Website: lowes
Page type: review-order
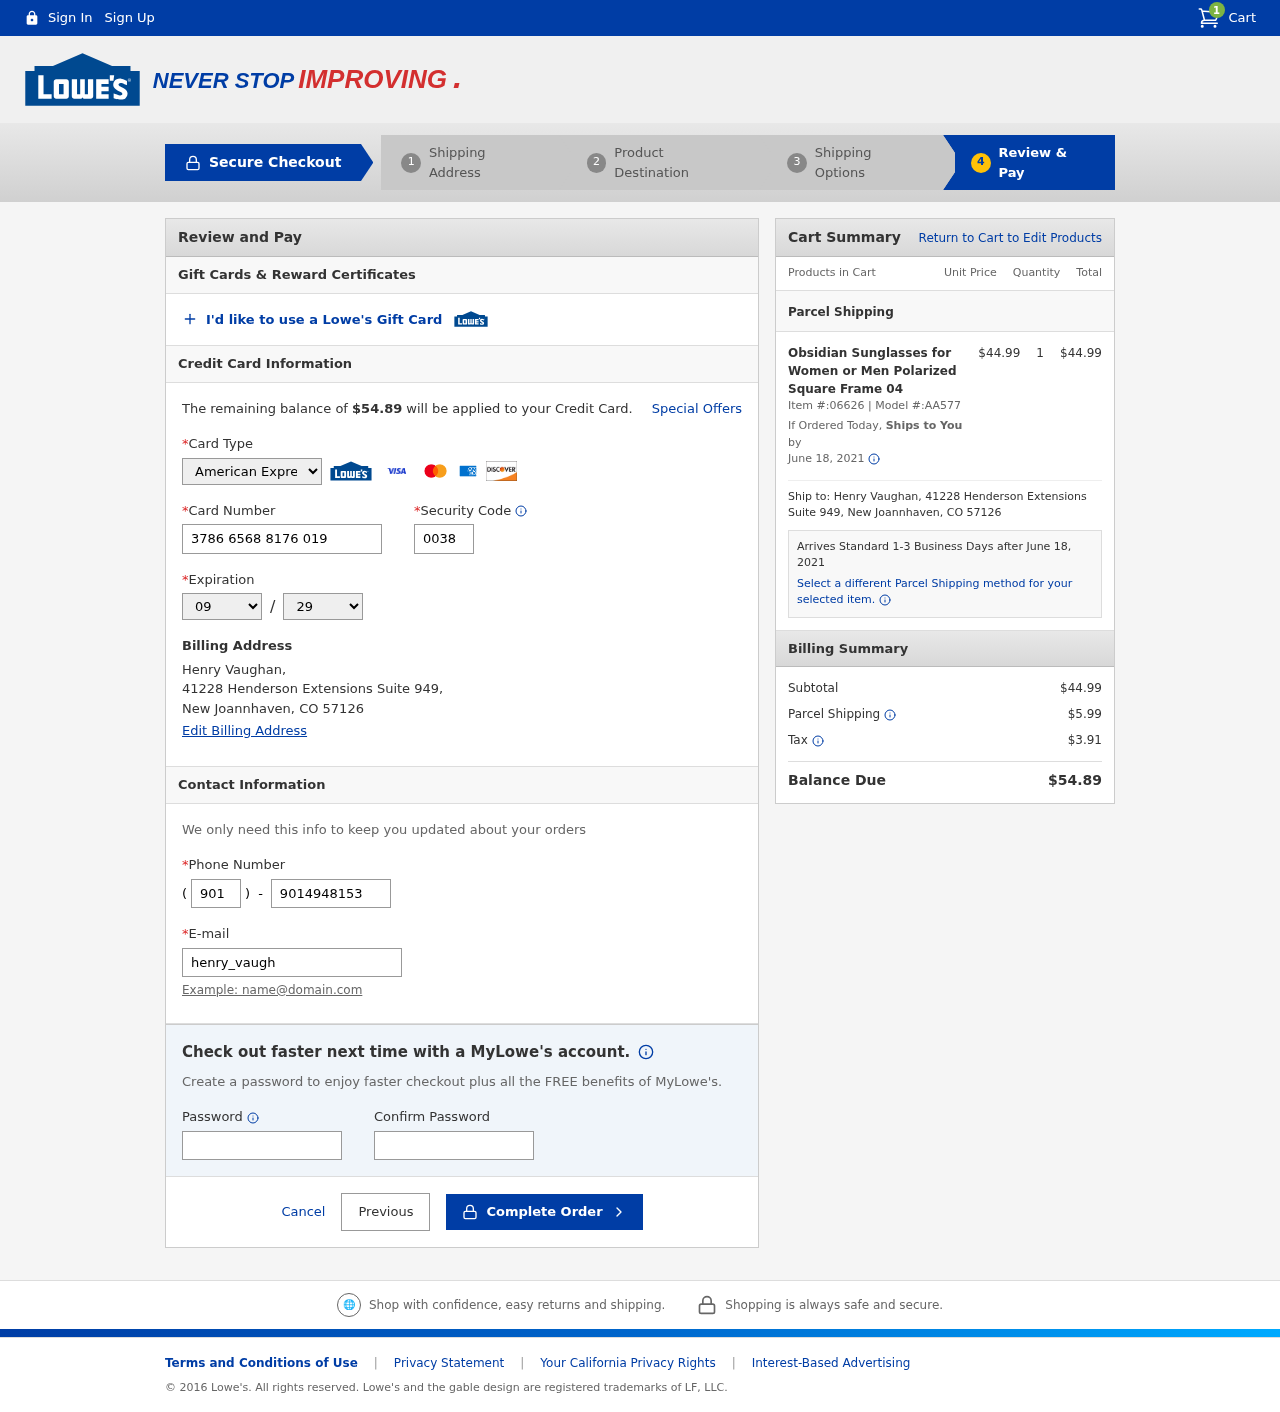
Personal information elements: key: PII_CARD_CVV
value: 0038
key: PII_CARD_EXPIRY_MONTH
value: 09
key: PII_CARD_EXPIRY_YEAR
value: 29
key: PII_CARD_NUMBER
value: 3786 6568 8176 019
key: PII_CARD_TYPE
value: American Express
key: PII_CITY
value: New Joannhaven
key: PII_EMAIL
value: henry_vaughan@hotmail.com
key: PII_FULLNAME
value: Henry Vaughan,
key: PII_PHONE
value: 9014948153
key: PII_PHONE_AREA
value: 901
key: PII_POSTCODE
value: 57126
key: PII_STATE_ABBR
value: CO
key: PII_STREET
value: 41228 Henderson Extensions Suite 949,
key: PII_FULLNAME2
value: Henry Vaughan
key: PII_STREET2
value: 41228 Henderson Extensions Suite 949
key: PII_CITY_STATE_ZIP2
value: New Joannhaven, CO 57126
Product elements: key: PRODUCT1_NAME
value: Obsidian Sunglasses for Women or Men Polarized Square Frame 04
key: PRODUCT1_PRICE
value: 44.99
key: PRODUCT1_QUANTITY
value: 1
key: PRODUCT1_ITEM_NUMBER
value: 06626
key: PRODUCT1_MODEL_NUMBER
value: AA577
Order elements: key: ORDER_NUM_ITEMS
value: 1
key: ORDER_TOTAL
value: $54.89
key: ORDER_SHIPPING_DATE
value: June 18, 2021
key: ORDER_SUBTOTAL
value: $44.99
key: ORDER_SHIPPING_DATE2
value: June 18, 2021
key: ORDER_SUBTOTAL2
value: $44.99
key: ORDER_SHIPPING_COST
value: $5.99
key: ORDER_TAX
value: $3.91